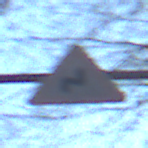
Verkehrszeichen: DoppelkurveRechts
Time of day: SunriseSunset
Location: Outdoor (Nature)
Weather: Clear
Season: Autumn
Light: Natural